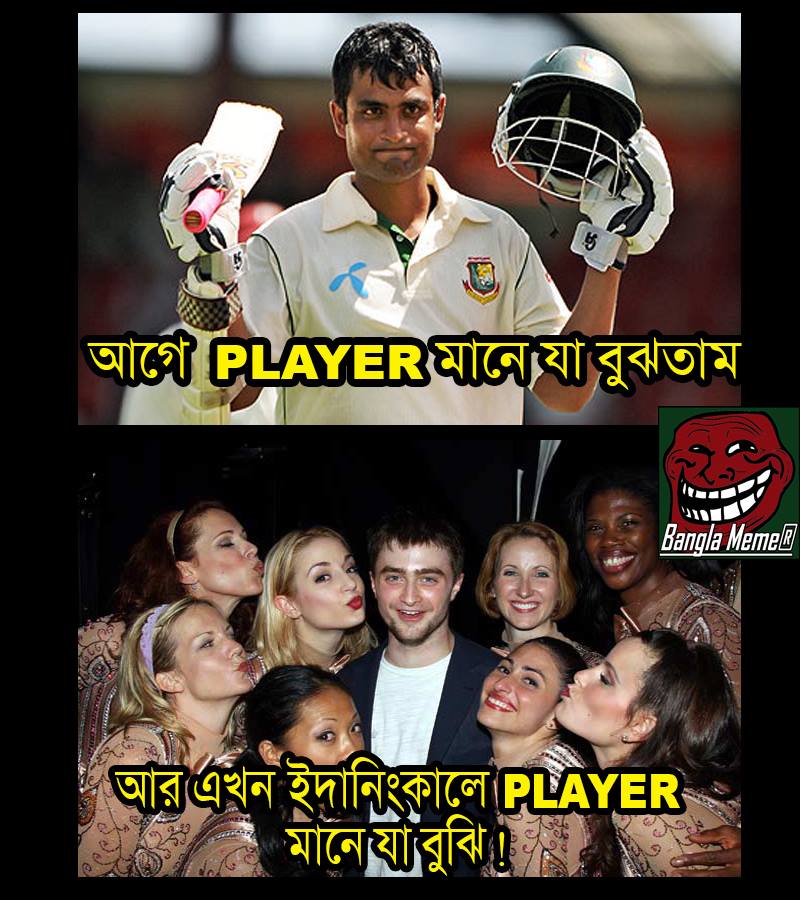
Caption: আগে PLAYER মানে যা বুঝতাম    আর এখন ইদানিংকালে PLAYER মানে যা বুঝি !
Label: hate